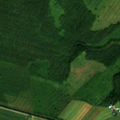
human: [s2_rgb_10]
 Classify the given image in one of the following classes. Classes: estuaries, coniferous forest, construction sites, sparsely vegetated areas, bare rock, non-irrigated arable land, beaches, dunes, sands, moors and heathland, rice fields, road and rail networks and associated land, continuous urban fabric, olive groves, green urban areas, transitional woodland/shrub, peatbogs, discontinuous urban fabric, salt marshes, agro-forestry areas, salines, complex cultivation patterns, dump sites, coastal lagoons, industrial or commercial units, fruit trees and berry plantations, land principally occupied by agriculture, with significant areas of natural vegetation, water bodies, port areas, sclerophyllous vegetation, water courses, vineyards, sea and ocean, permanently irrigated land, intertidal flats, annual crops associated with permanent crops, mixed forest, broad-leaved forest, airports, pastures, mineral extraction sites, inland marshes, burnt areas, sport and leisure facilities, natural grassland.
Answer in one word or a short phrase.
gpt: non-irrigated arable land, coniferous forest, mixed forest, transitional woodland/shrub